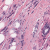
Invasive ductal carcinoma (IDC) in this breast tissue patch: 1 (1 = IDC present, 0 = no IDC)